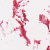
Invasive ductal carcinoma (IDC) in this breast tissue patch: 0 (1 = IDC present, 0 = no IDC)